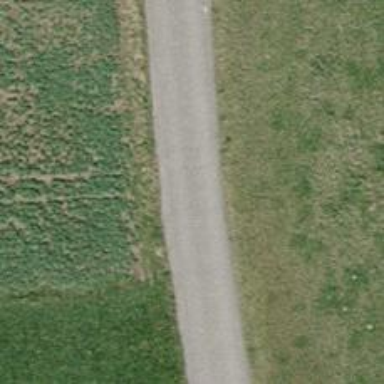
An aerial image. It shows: Unclassified road with asphalt surface.